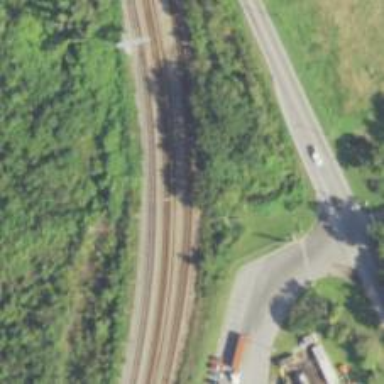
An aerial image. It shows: Railway track.